Field crop: maize
Growth stage: 2
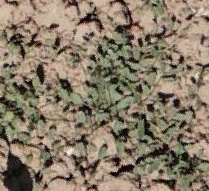
Species: convolvulus